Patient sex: F
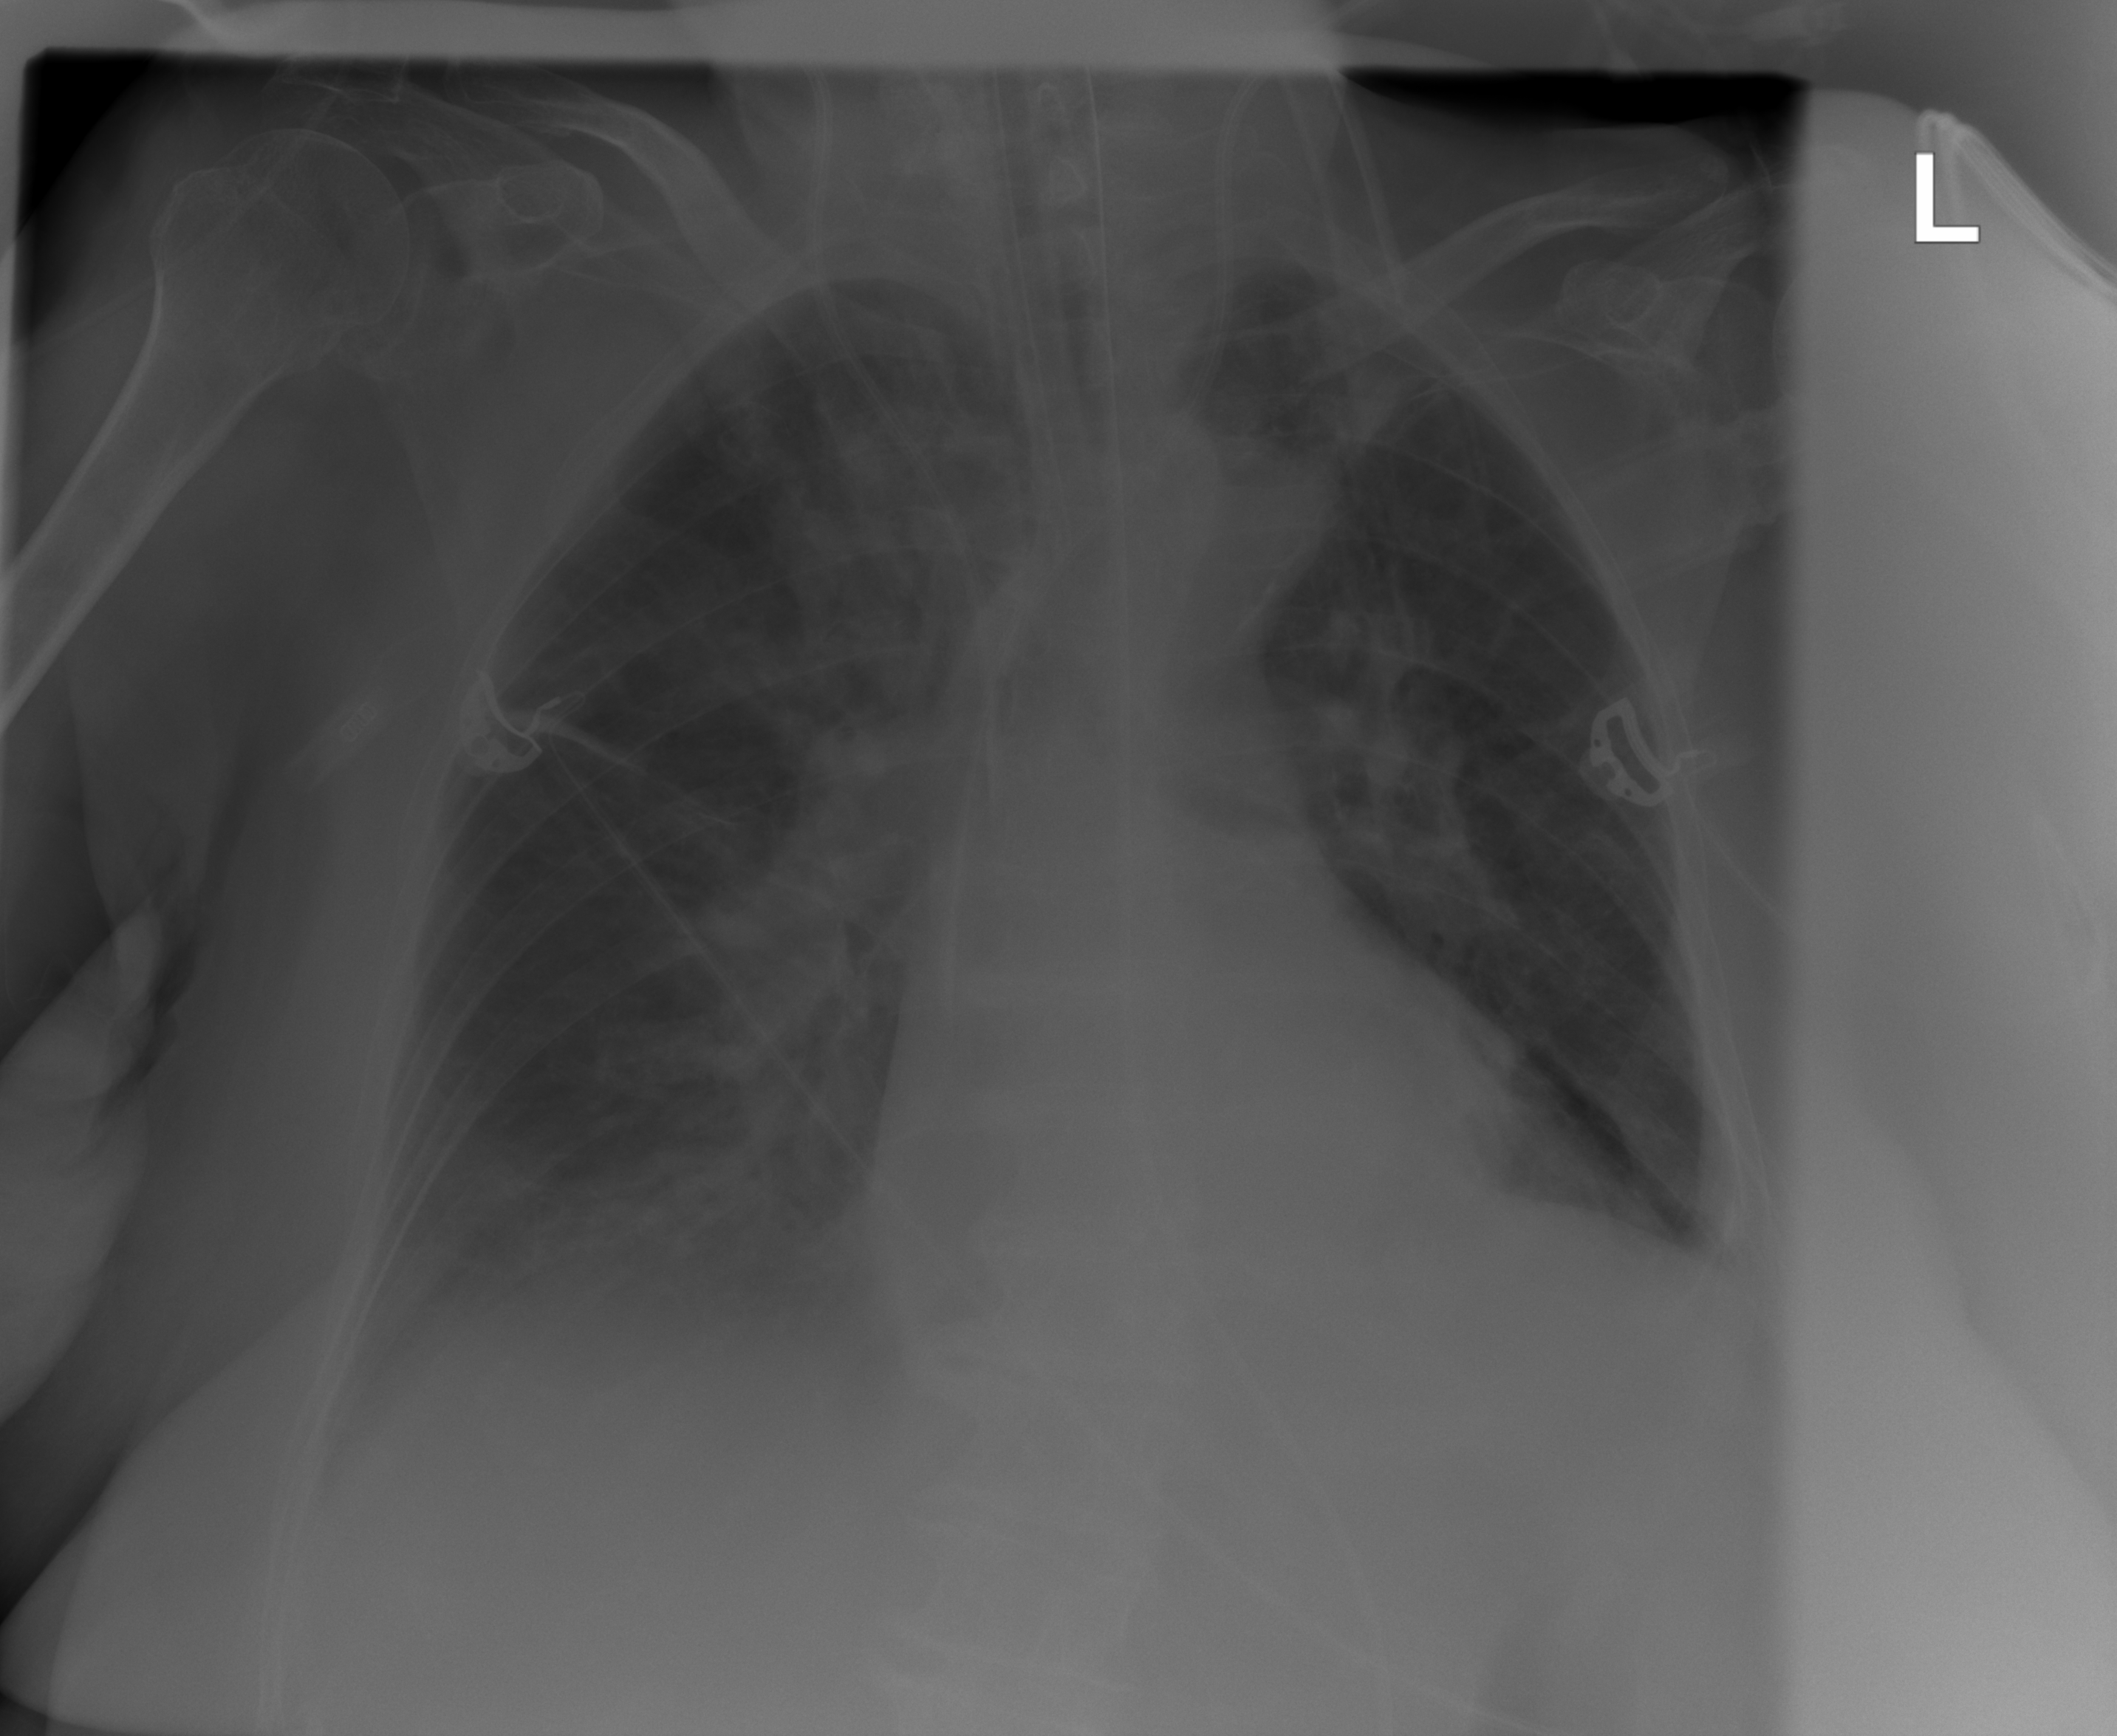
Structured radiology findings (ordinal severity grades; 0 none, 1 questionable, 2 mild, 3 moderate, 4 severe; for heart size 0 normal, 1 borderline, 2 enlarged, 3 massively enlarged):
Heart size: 1
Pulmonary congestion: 2
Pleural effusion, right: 2
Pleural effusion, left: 2
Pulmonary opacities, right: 2
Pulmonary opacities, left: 0
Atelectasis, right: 2
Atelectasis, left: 2